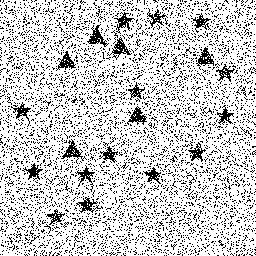
Squares: 0
Triangles: 6
Stars: 14
Total shapes: 20